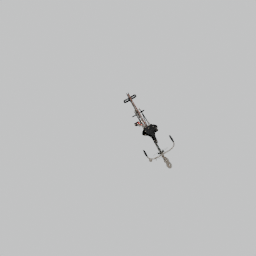
Label: mechanical